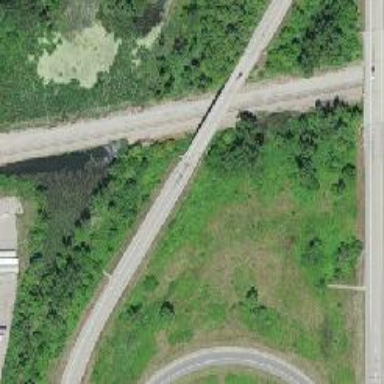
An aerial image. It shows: Motorway link bridge.